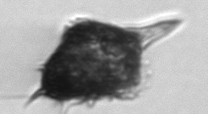
Label: Amylax